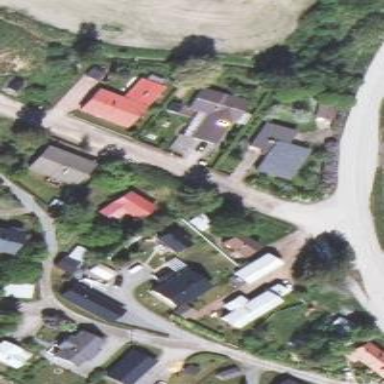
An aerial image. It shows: Residential area.